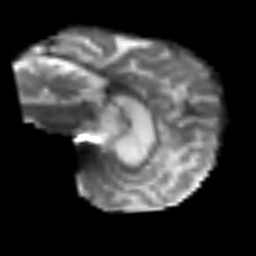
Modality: T2w
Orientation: sagittal
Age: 69
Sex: male
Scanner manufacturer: siemens
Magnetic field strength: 3 T
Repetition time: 3.2 s
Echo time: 0.081 s